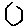
Label: hexagon